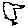
Label: bird